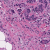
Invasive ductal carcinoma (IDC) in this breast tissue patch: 1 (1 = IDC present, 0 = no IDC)